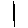
Label: line